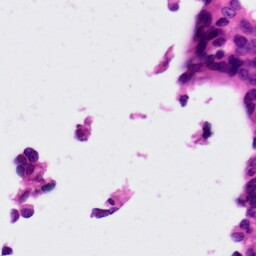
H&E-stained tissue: Ovarian